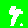
Digit: 4